Field crop: maize
Growth stage: 1
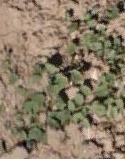
Species: convolvulus